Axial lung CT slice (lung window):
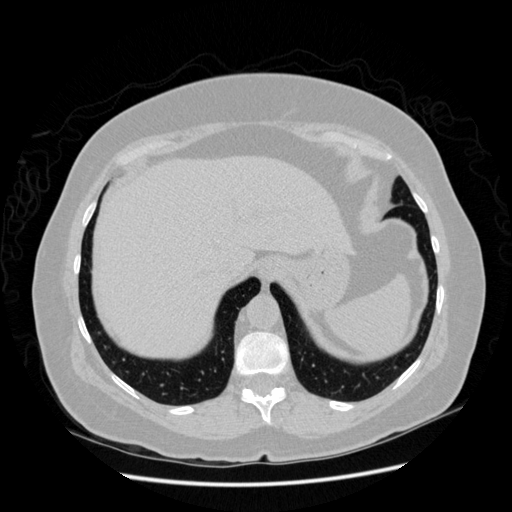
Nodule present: no